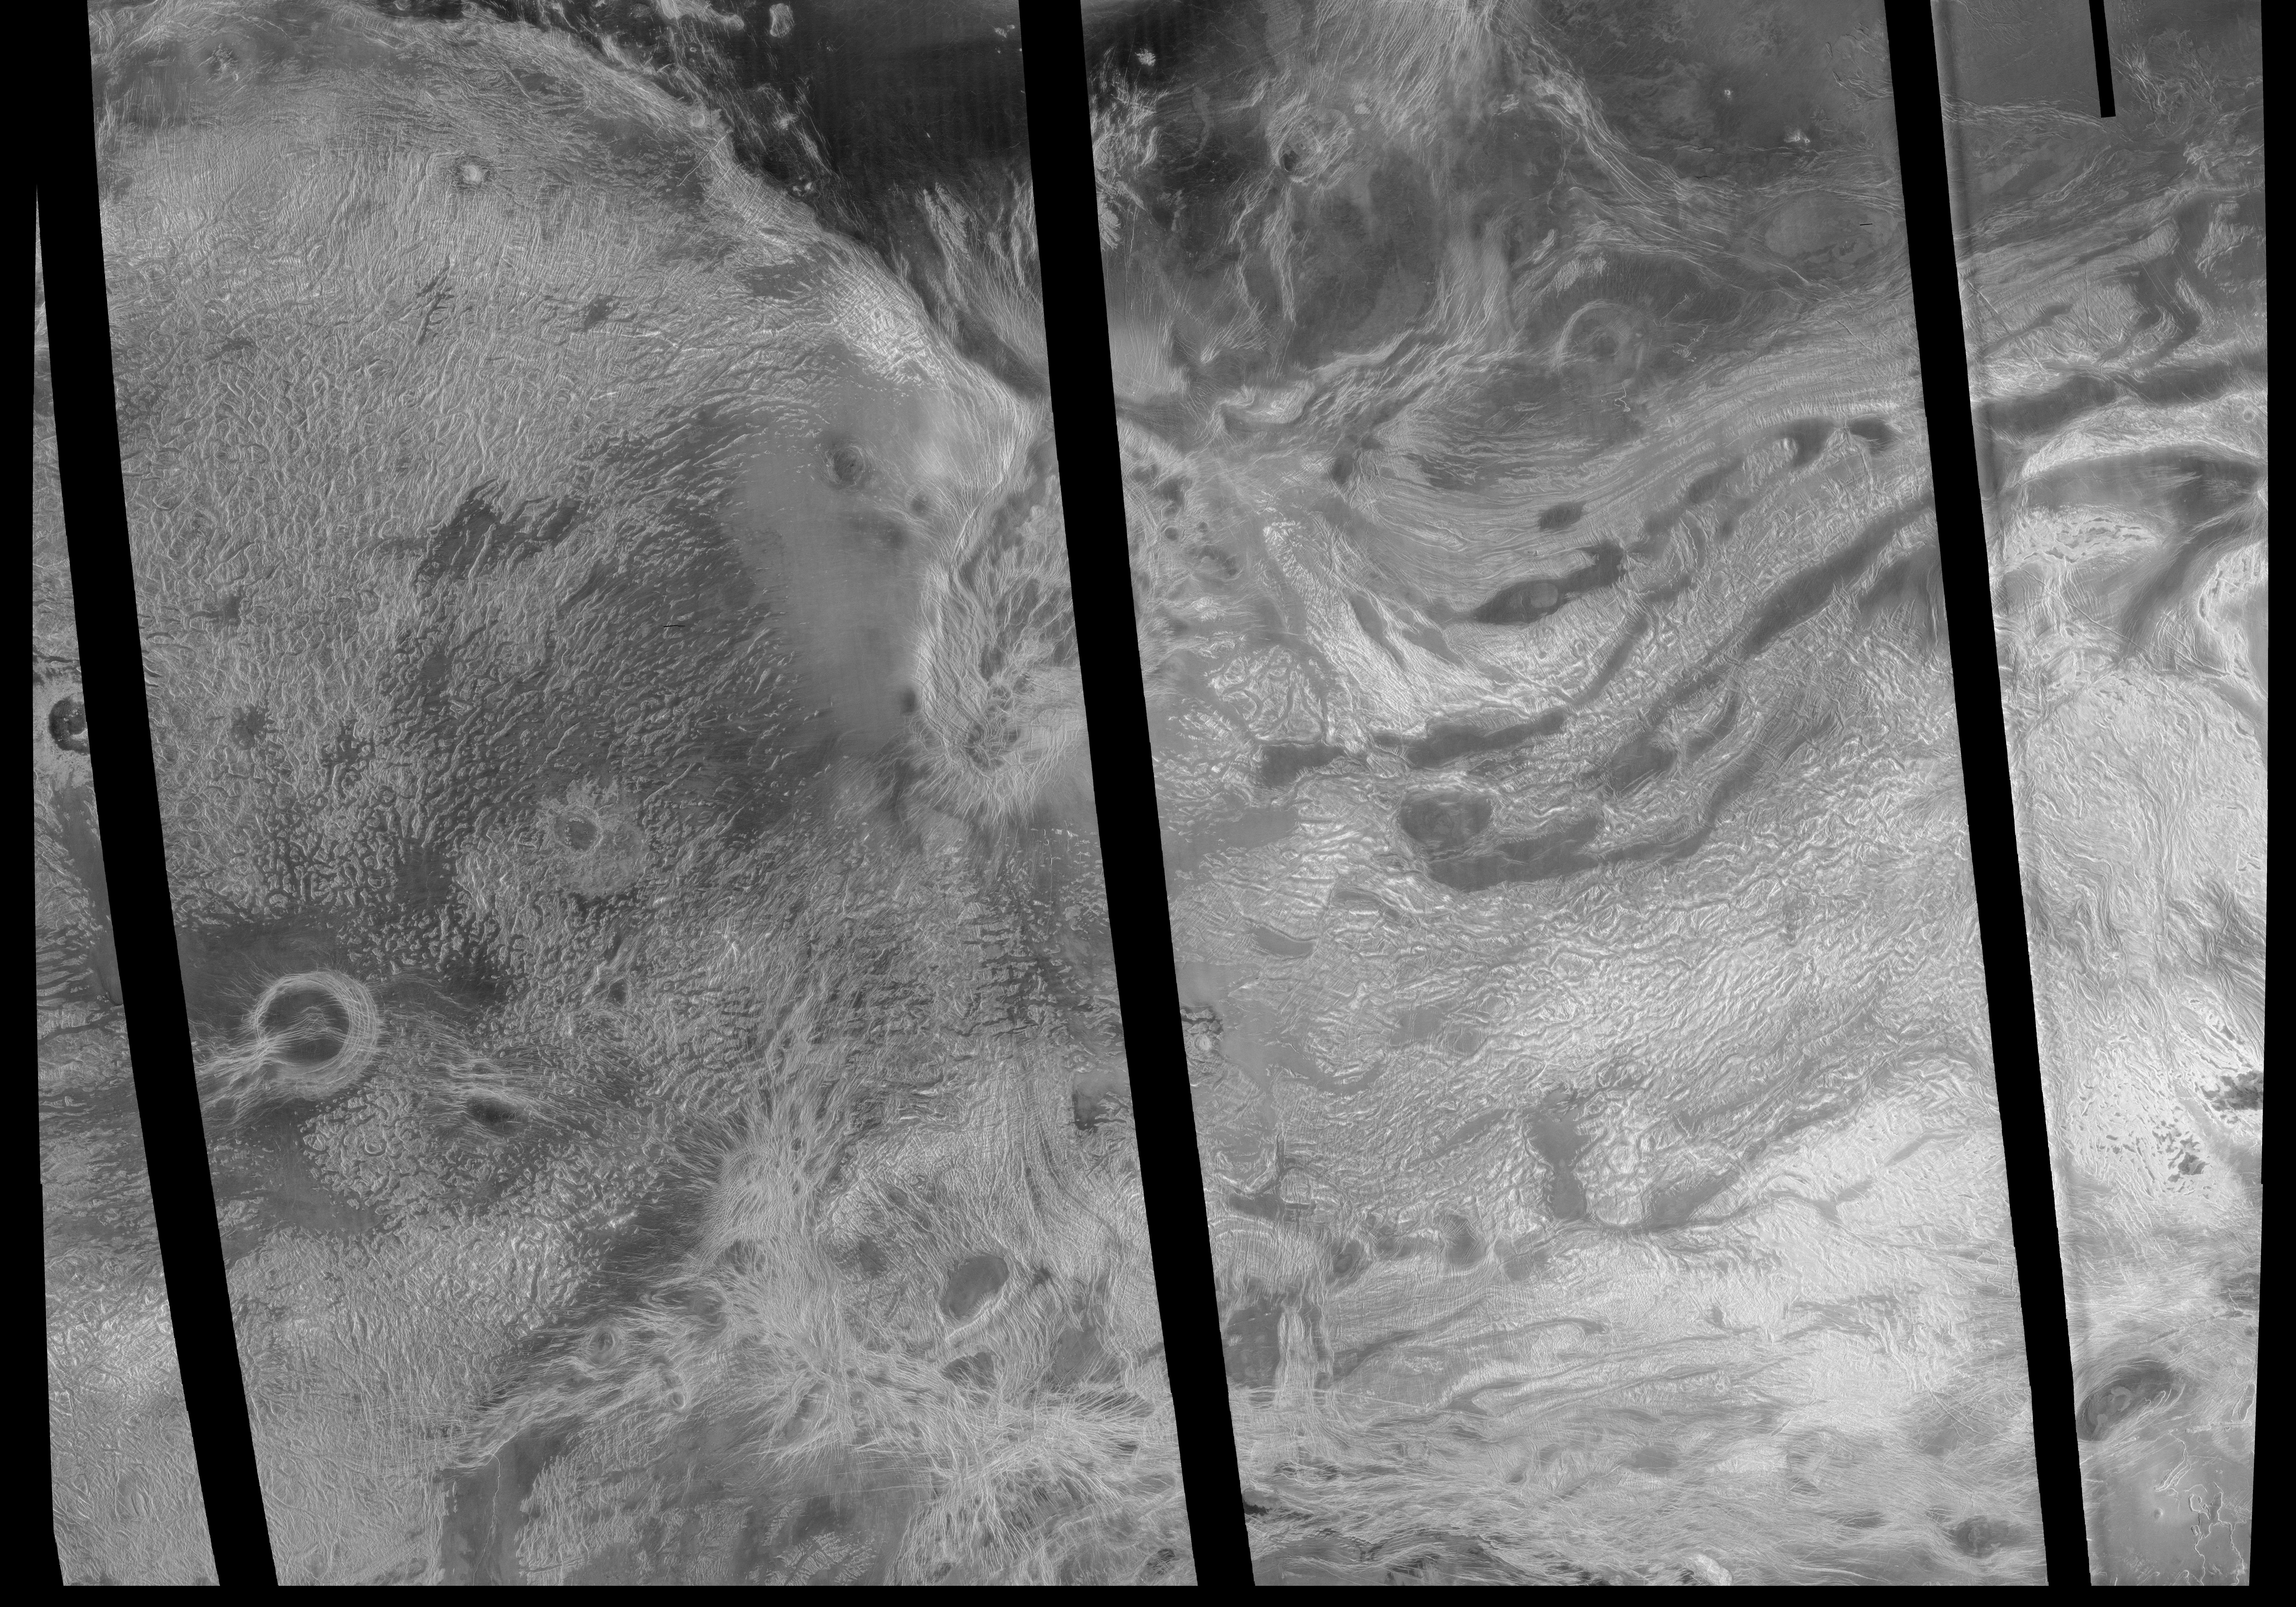
Venus - Ovda Regio Venus, Magellan